Question: I implemented Gaussian recursive filter(by R. Deriche) using OpenCV and c++. However, the result I'm getting is weird. I also tried normalizing the resulting image between 0 and 255 but even that doesn't help.
any help would be great

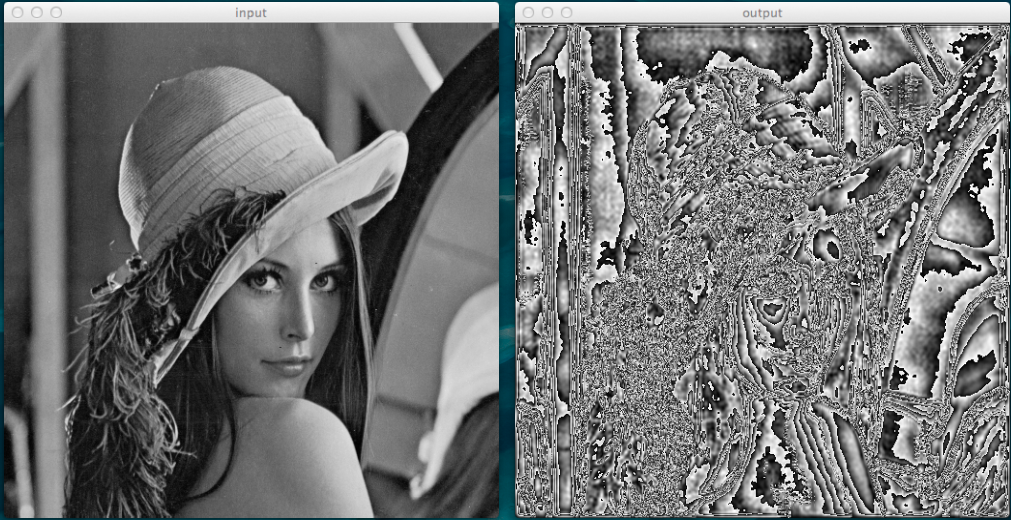
Answer: the Image has to be taken as float in the input. The processing has to be done on this float image and then normalize the result using
'''
normalize(output, output,0,255,NORM_MINMAX,CV_8UC1);
'''
Thanks for helping guys.